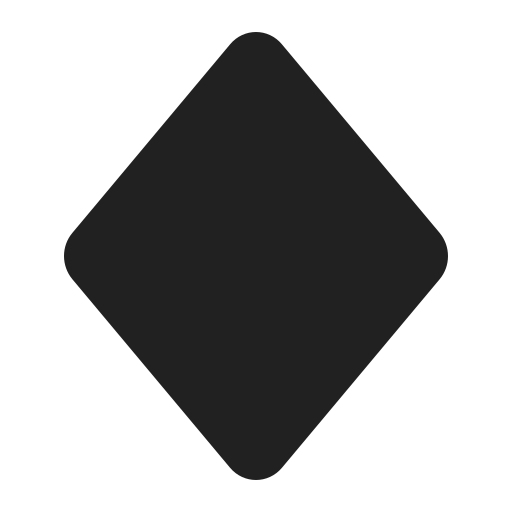
diamond suit high contrast